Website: macys
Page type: cart
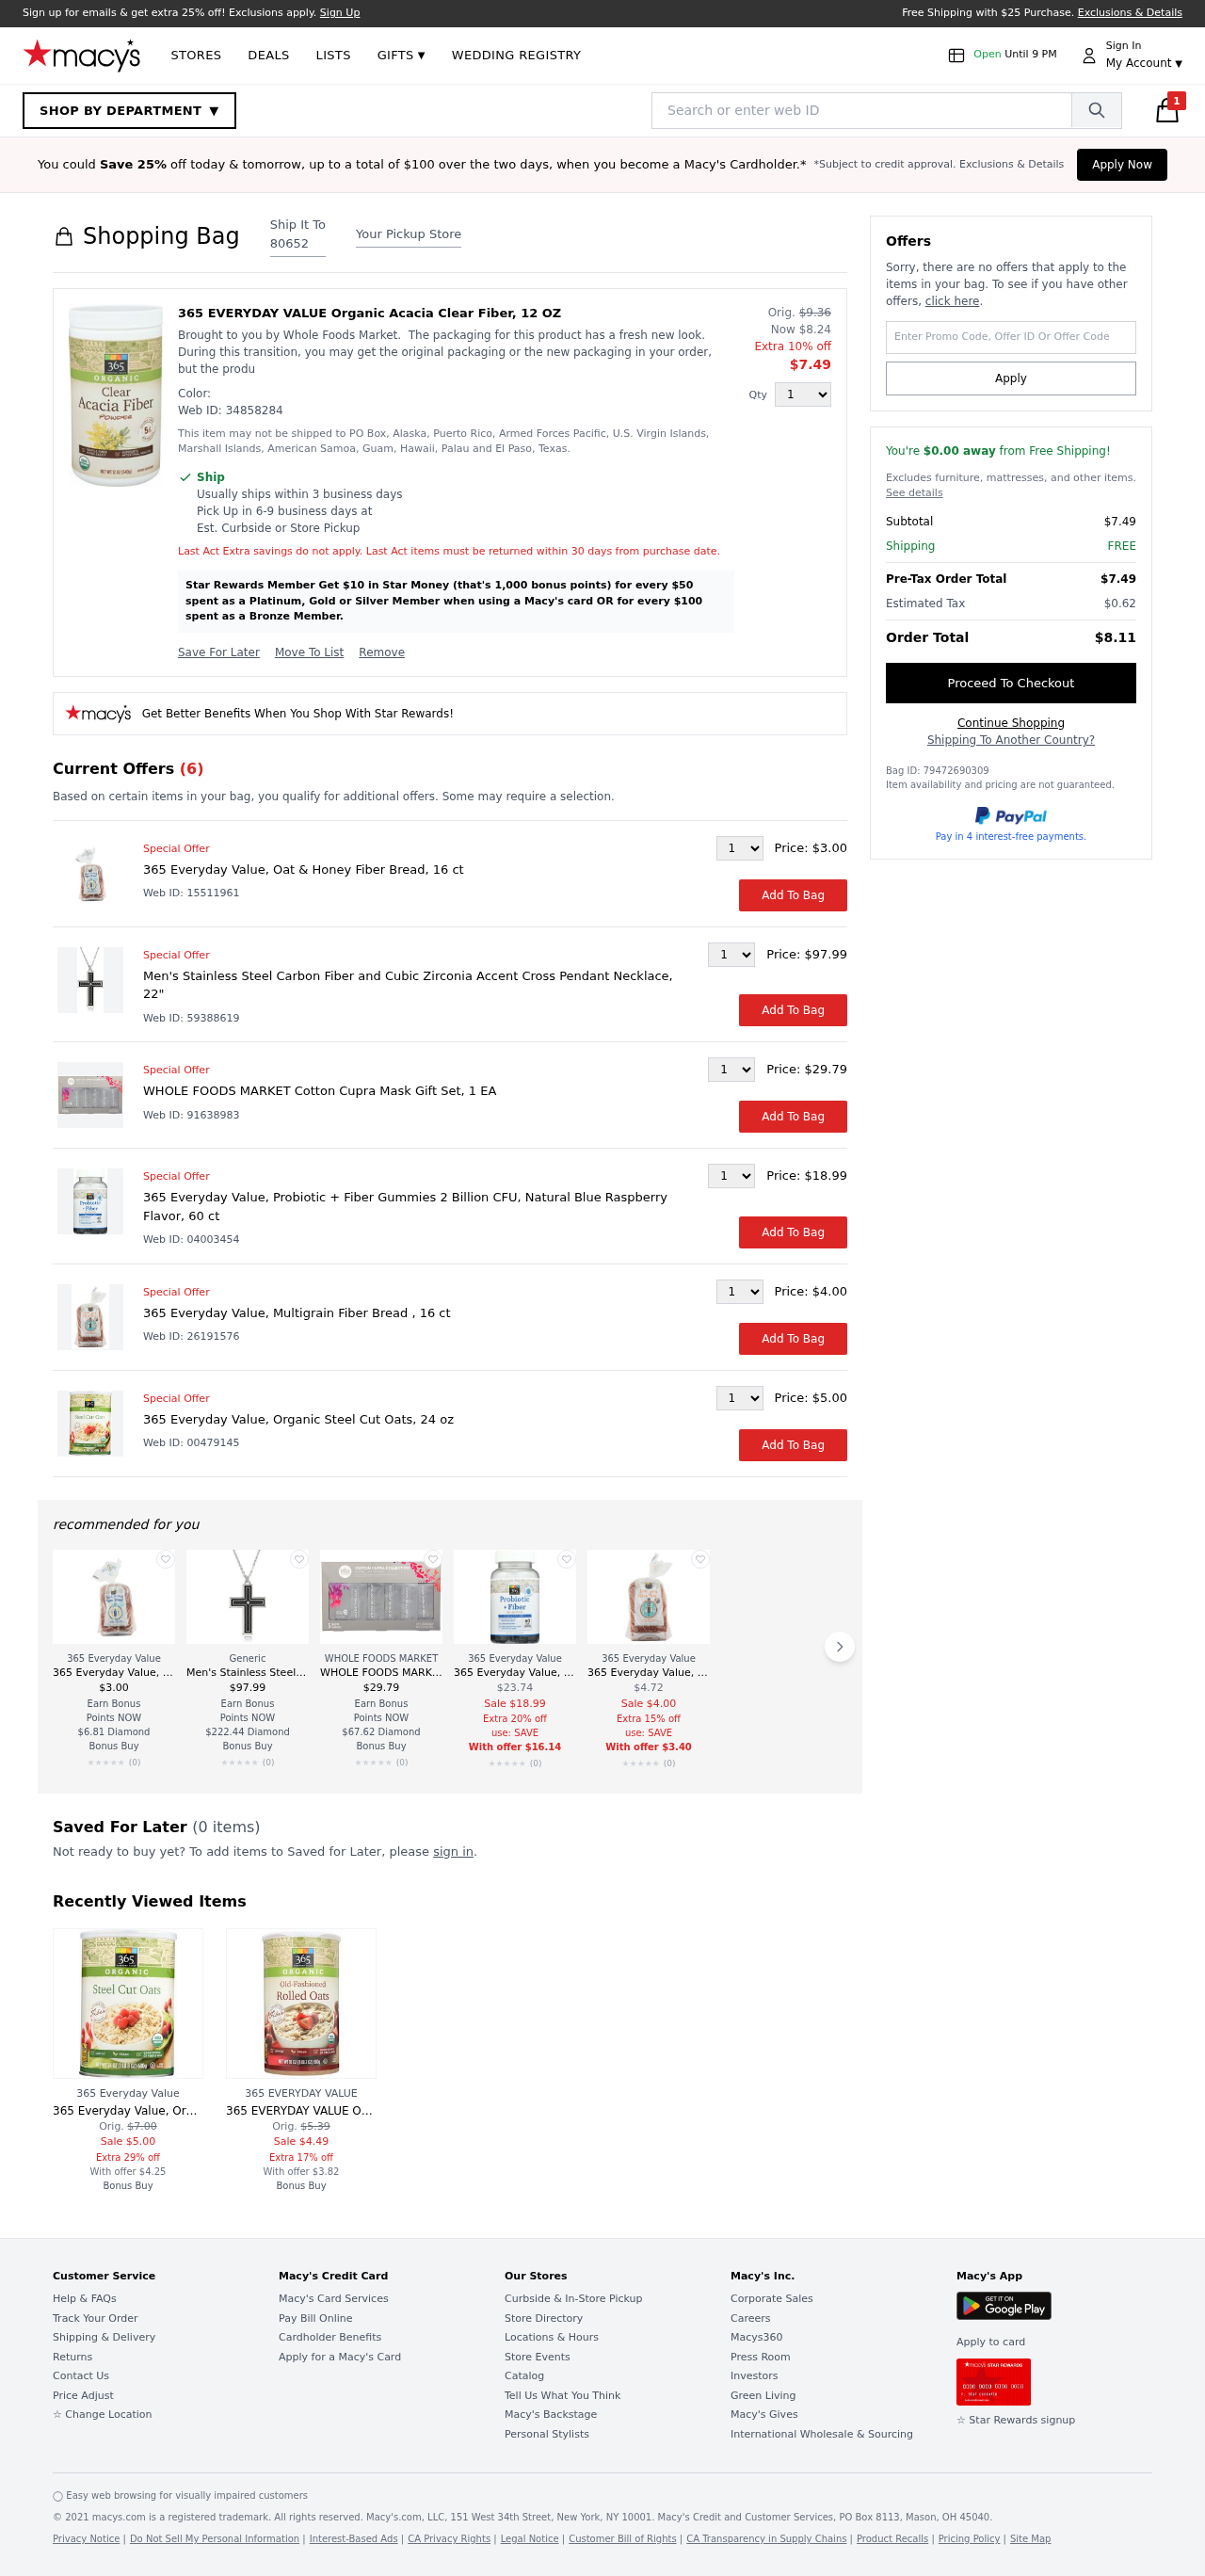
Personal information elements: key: PII_POSTCODE
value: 80652
Product elements: key: PRODUCT1_DESC
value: Brought to you by Whole Foods Market.  The packaging for this product has a fresh new look. During this transition, you may get the original packaging or the new packaging in your order, but the produ
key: PRODUCT1_NAME
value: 365 EVERYDAY VALUE Organic Acacia Clear Fiber, 12 OZ
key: PRODUCT1_PRICE
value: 7.49
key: PRODUCT1_QUANTITY
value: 1
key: PRODUCT2_BRAND
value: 365 Everyday Value
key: PRODUCT2_NAME
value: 365 Everyday Value, Oat & Honey Fiber Bread, 16 ct
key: PRODUCT2_PRICE
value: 3
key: PRODUCT3_BRAND
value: Generic
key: PRODUCT3_NAME
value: Men's Stainless Steel Carbon Fiber and Cubic Zirconia Accent Cross Pendant Necklace, 22"
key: PRODUCT3_PRICE
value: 97.99
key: PRODUCT4_BRAND
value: WHOLE FOODS MARKET
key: PRODUCT4_NAME
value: WHOLE FOODS MARKET Cotton Cupra Mask Gift Set, 1 EA
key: PRODUCT4_PRICE
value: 29.79
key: PRODUCT5_BRAND
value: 365 Everyday Value
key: PRODUCT5_NAME
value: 365 Everyday Value, Probiotic + Fiber Gummies 2 Billion CFU, Natural Blue Raspberry Flavor, 60 ct
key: PRODUCT5_PRICE
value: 18.99
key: PRODUCT6_BRAND
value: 365 Everyday Value
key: PRODUCT6_NAME
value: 365 Everyday Value, Multigrain Fiber Bread , 16 ct
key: PRODUCT6_PRICE
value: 4
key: PRODUCT7_BRAND
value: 365 Everyday Value
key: PRODUCT7_NAME
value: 365 Everyday Value, Organic Steel Cut Oats, 24 oz
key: PRODUCT7_PRICE
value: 5
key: PRODUCT8_BRAND
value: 365 EVERYDAY VALUE
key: PRODUCT8_NAME
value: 365 EVERYDAY VALUE Organic Old Fashioned Rolled Oats, 18 OZ
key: PRODUCT8_PRICE
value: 4.49
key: PRODUCT1_ORIGINAL_PRICE
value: $9.36
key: PRODUCT1_SALE_PRICE
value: $8.24
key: PRODUCT5_ORIGINAL_PRICE
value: $23.74
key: PRODUCT6_ORIGINAL_PRICE
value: $4.72
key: PRODUCT7_ORIGINAL_PRICE
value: $7.00
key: PRODUCT8_ORIGINAL_PRICE
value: $5.39
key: PRODUCT1_WEB_ID
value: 34858284
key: PRODUCT2_WEB_ID
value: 15511961
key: PRODUCT3_WEB_ID
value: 59388619
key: PRODUCT4_WEB_ID
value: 91638983
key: PRODUCT5_WEB_ID
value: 04003454
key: PRODUCT6_WEB_ID
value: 26191576
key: PRODUCT7_WEB_ID
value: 00479145
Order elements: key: ORDER_COUNT
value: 1
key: ORDER_SUBTOTAL
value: $7.49
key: ORDER_SHIPPING_COST
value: FREE
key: ORDER_TOTAL
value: $7.49
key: ORDER_TAX
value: $0.62
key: ORDER_GRAND_TOTAL
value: $8.11
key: ORDER_BAG_ID
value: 79472690309
Search elements: key: HEADER_SEARCH
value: Search or enter web ID